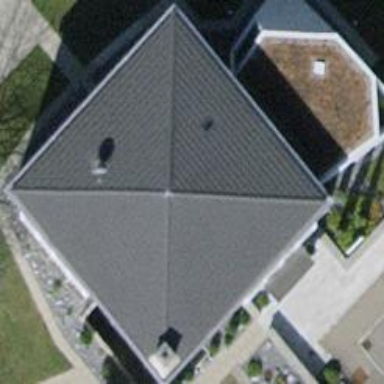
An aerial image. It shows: Beautiful church building.